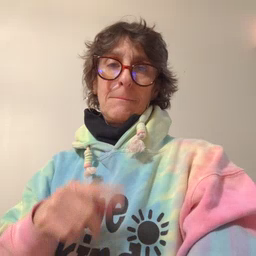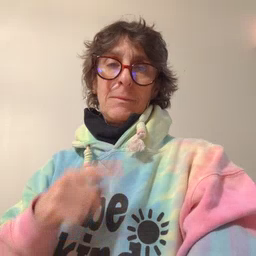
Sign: smile